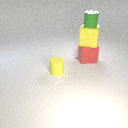
large yellow rubber cube below small green rubber cylinder